Aerial crown-view tile of a tropical tree (Barro Colorado Island, Panama), acquired 20250217:
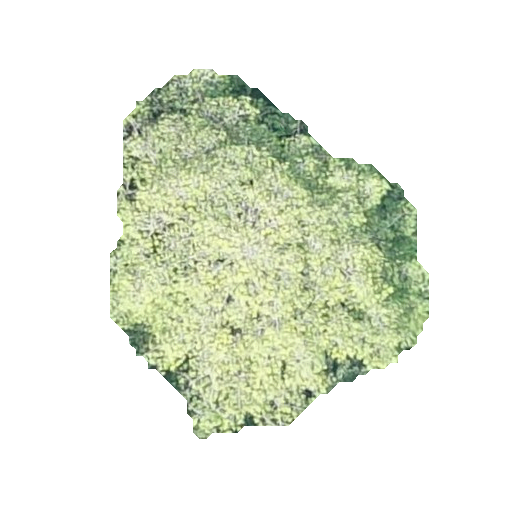
Species: Virola surinamensis
GBIF accepted scientific name: Virola surinamensis
Crown area: 120.498 m²